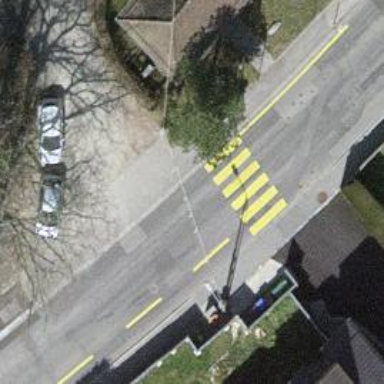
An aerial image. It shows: Unmarked crossing on asphalt footway.